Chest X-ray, PA view. Patient: 62 years old, sex M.
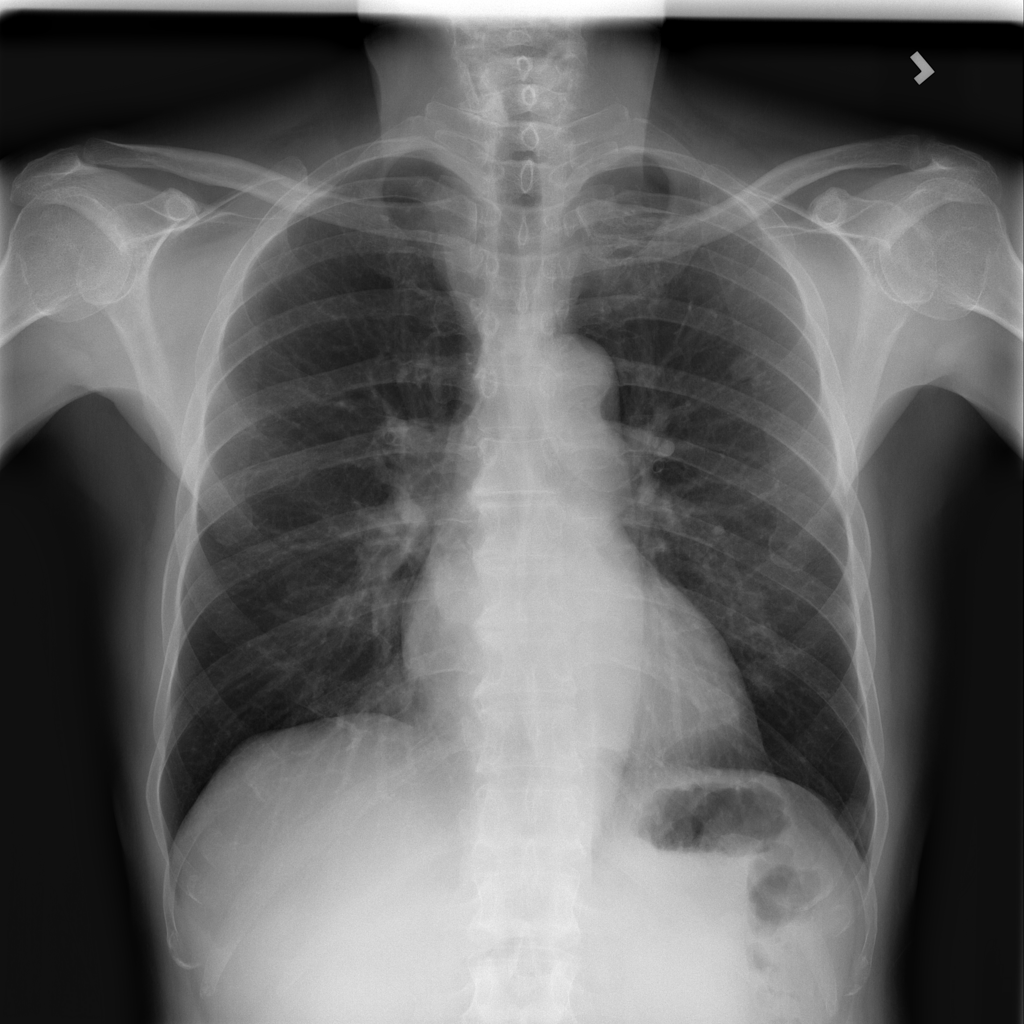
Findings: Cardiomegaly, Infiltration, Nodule